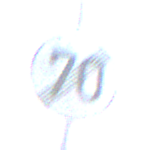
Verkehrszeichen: EndeGeschwindigkeit70
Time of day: SunriseSunset
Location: Outdoor (Urban)
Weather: Clear
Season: NotSpecified
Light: Natural